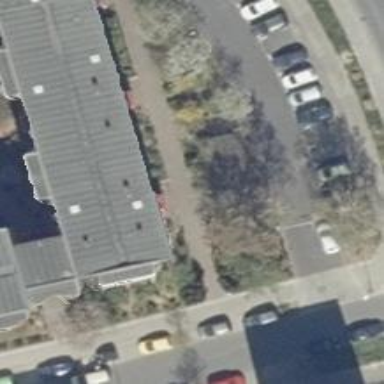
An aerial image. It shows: Apartment building with flat roof.